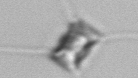
Label: Chaetoceros_similis